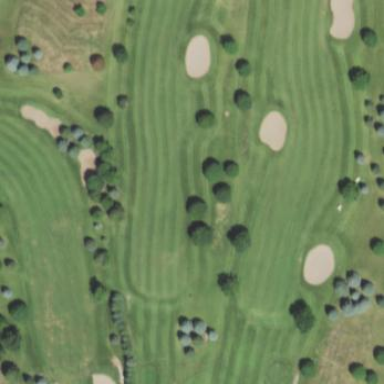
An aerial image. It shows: Area with grass used as rough in golf course.